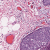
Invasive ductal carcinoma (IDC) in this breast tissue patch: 1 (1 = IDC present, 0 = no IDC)